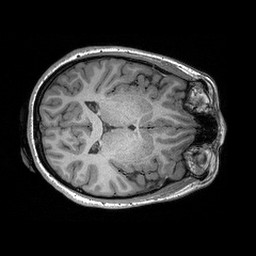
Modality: T1w
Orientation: axial
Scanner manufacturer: siemens
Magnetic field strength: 3 T
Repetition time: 2.3 s
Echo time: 0.00298 s